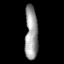
Tissue: prostate
Cell type: Fibroblasts
Senescence score: 0.7115
Nuclear area (px): 680
Mean DAPI intensity: 154.207